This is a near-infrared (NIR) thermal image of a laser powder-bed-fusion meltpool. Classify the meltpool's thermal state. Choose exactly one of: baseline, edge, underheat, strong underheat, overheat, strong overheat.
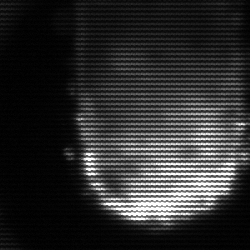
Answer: baseline